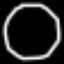
Label: octagon